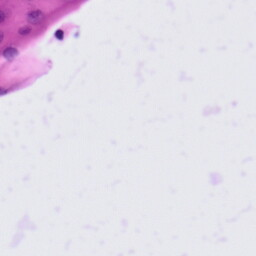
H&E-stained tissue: Tonsil